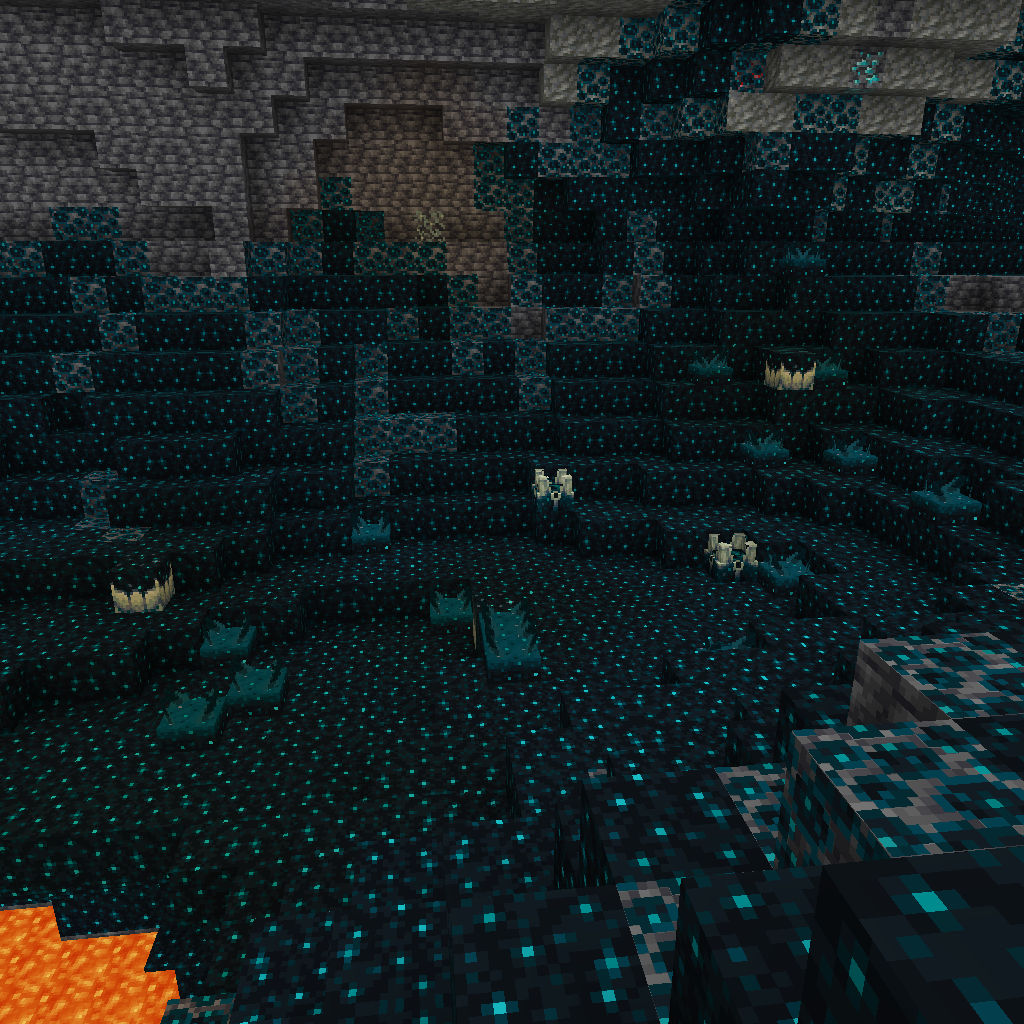
deep dark in caves